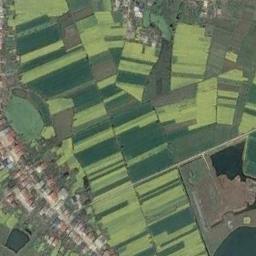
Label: rectangular_farmland